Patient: sex F, age 56
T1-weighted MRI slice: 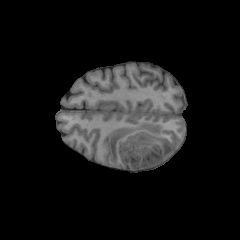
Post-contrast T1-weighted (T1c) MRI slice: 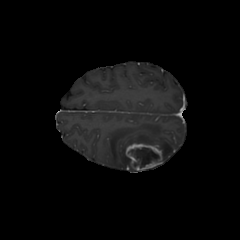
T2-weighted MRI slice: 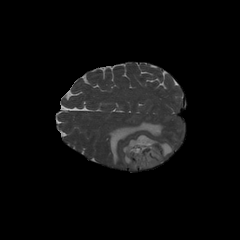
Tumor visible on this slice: yes
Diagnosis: Glioblastoma, IDH-wildtype
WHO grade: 4